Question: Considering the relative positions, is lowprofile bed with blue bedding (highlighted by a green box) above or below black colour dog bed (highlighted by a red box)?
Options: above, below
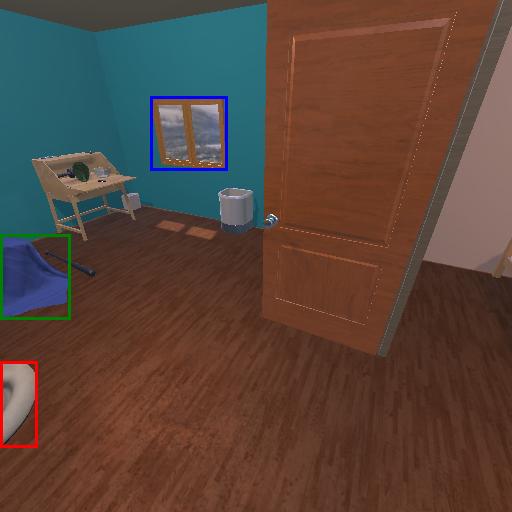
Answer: above